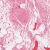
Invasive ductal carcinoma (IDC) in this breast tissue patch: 0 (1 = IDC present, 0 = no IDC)